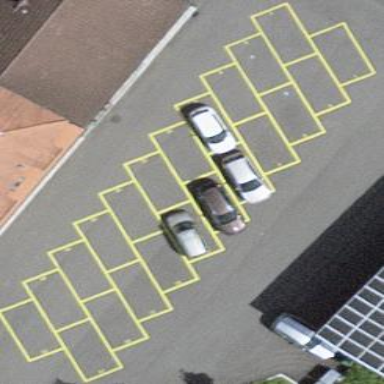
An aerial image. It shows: Parking area with asphalt surface.